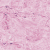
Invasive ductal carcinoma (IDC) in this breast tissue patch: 0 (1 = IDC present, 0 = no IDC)